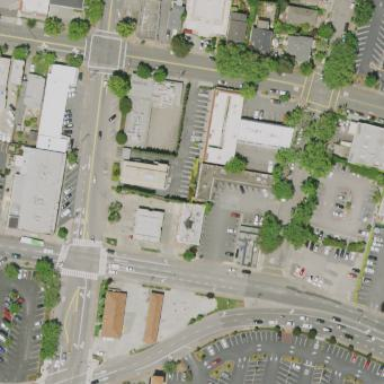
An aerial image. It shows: Retail area.